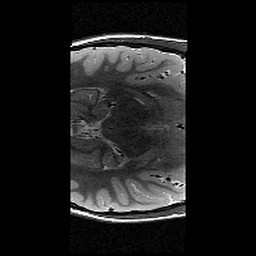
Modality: T2w
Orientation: axial
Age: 11
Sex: male
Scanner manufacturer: siemens
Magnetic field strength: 3 T
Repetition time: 9.23 s
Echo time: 0.067 s